Question: We have for example these matrices:
'''
M = rand(30,45,4);
U = rand(4,4);
'''
1. In first step I want to multiply each element of the matrix M, which is a 4 element vector, with the U matrix. This will result in in a new M1 matrix whose elements are also 1x4. For example, M1(1,1,:) = M(1,1,:)*U; This in matrix dimensions, for the specific example, corresponds in 1x4 = (1x4)(4x4). The whole M1 matrix has the same dimensions as M.
2. In second step, the M1 must be multiplied with the M' in the same way and obtain the final F matrix which is a 2D matrix with 1D elements. For example, F(1,1) = M1(1,1,:)*M(1,1,:)';
In other words, each element of the 'F' matrix is  is each of the '1x4' elements of the 'M' matrix.
'''
M = rand(600, 800, 4);
U = rand(4,4);
F = nan(size(M,1),size(M,2));
for i=1:size(M,1)*size(M,2)
[r,c]=ind2sub(size(M),i);
F(i) = squeeze(M(r,c,:))'*U*squeeze(M(r,c,:));
end
'''
'Elapsed time is 58.627296 seconds.'
'''
tic
Mr = reshape(M, [], size(M,3));
result = reshape(sum(Mr*U.*Mr,2), size(M,1), size(M,2));
toc
'''
'Elapsed time is 0.062898 seconds.'
Could you please somebody suggest a way without using for loops?
Thank you for you time!
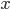
Answer: I'm still not sure I understood correctly, but maybe this is what you want:
'''
Mr = reshape(M, [], size(M,4));
result = reshape(sum(Mr*U.*Mr,2), size(M,1), size(M,2));
'''